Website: bh-photo
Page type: account-selection
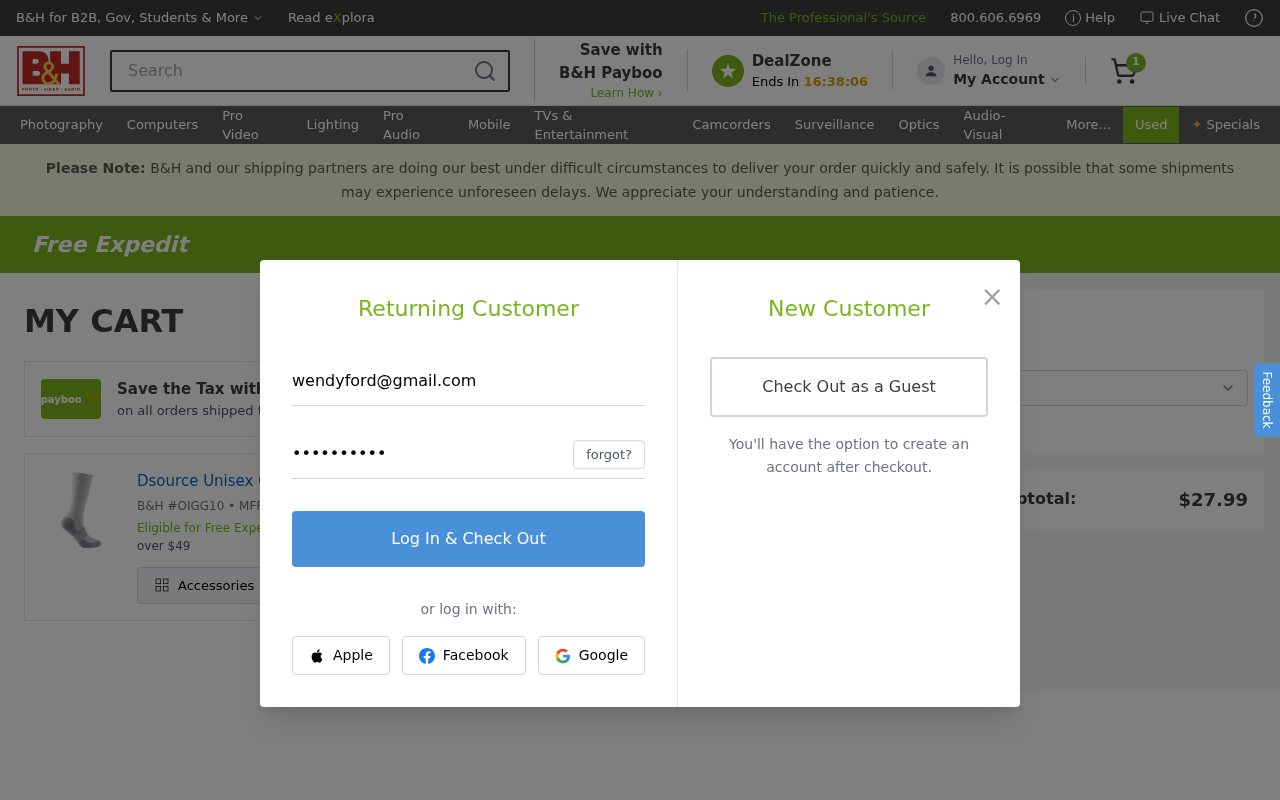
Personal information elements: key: PII_EMAIL
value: wendyford@gmail.com
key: PII_POSTCODE
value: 54473
Product elements: key: PRODUCT1_NAME
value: Dsource Unisex Copper Athletic Cushion Crew Socks for Hiking Travel 1 Pair White Meduim
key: PRODUCT1_QUANTITY
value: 1
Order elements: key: ORDER_NUM_ITEMS
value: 1
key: ORDER_SUBTOTAL
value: $27.99
Search elements: key: HEADER_SEARCH
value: Search
Other elements: key: BH_ITEM_NUMBER
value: OIGG10
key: MFR_NUMBER
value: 55661K